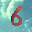
Label: 6